Brain MRI, t2w sequence, axial 2D slice.
Patient: age 51, sex F, weight 95 kg, height 1.95 m
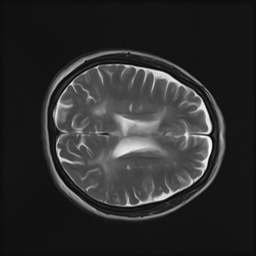